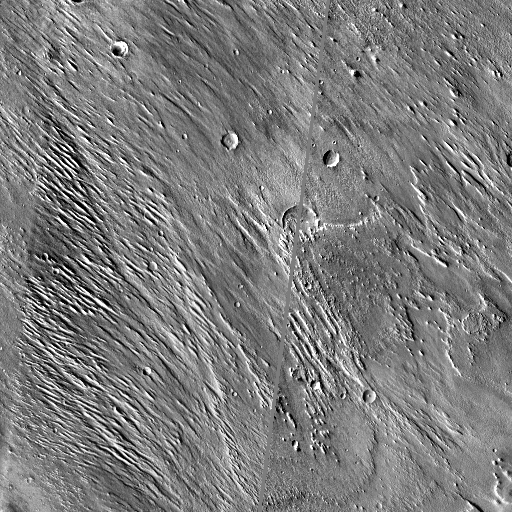
Crater classes present: Background, Other, Buried